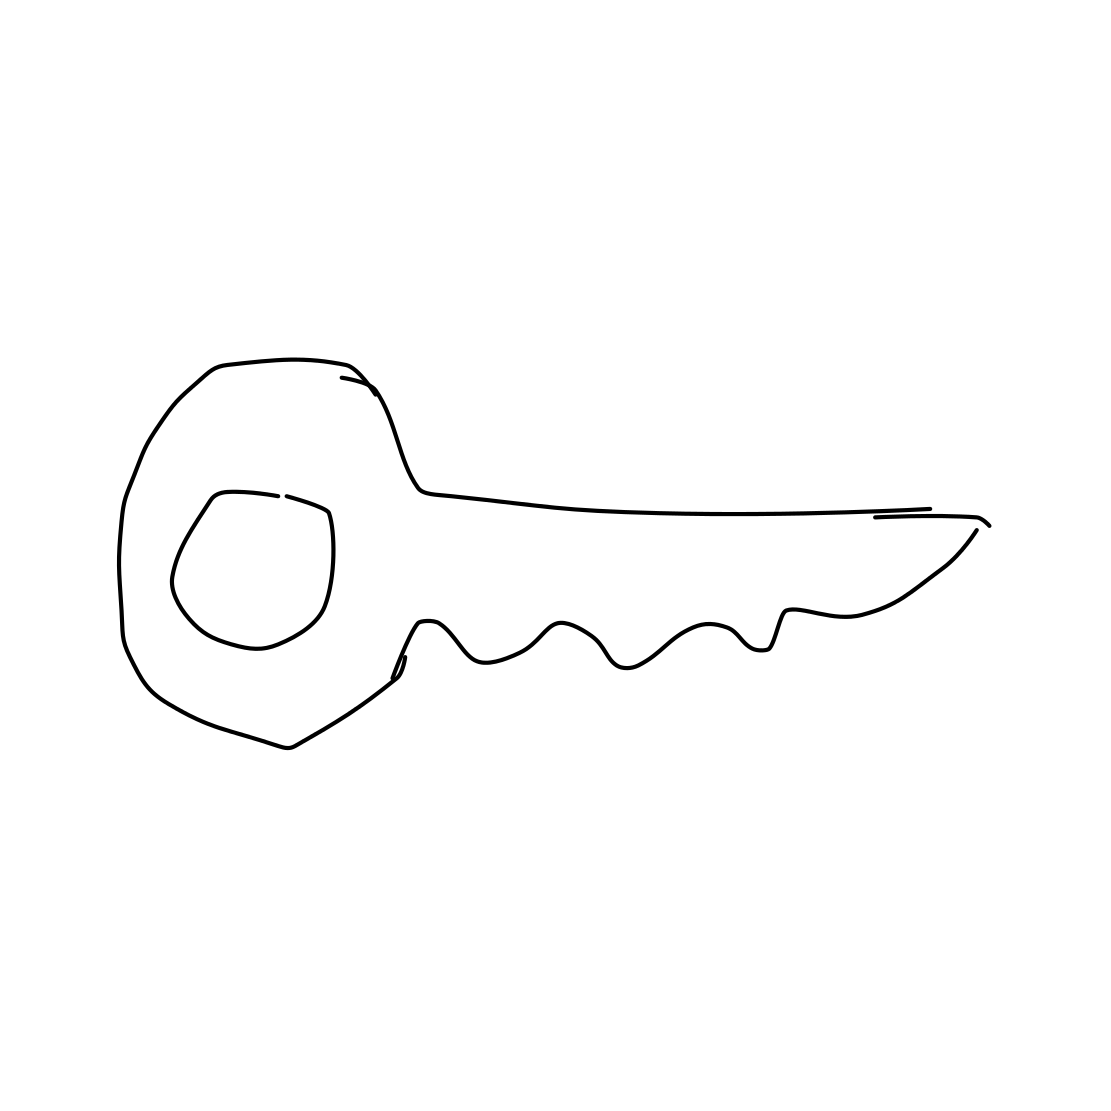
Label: key